Question: I'm having problems with excel exports in Jasper Reports. The output excel files of my reports have unwanted merged cells, depending on the report template I use for each report.
I'm displaying report template in first excel sheet, and "Column Header" and "Data" in the second excel sheet.
what I'm trying to do is to ignore merged cells in second sheet.
I use
'''
<property name="net.sf.jasperreports.export.xls.break.before.row" value="true"/>
'''
property to create second sheet.
I'm not allowed to change the template, so I shoud find a way to ignore merged cells in the second sheet, here is a screenshot of my excel file

as you can see, in the second column there are four merged cells. Any ideas to ignore those unwanted merged cells?
Thanks!
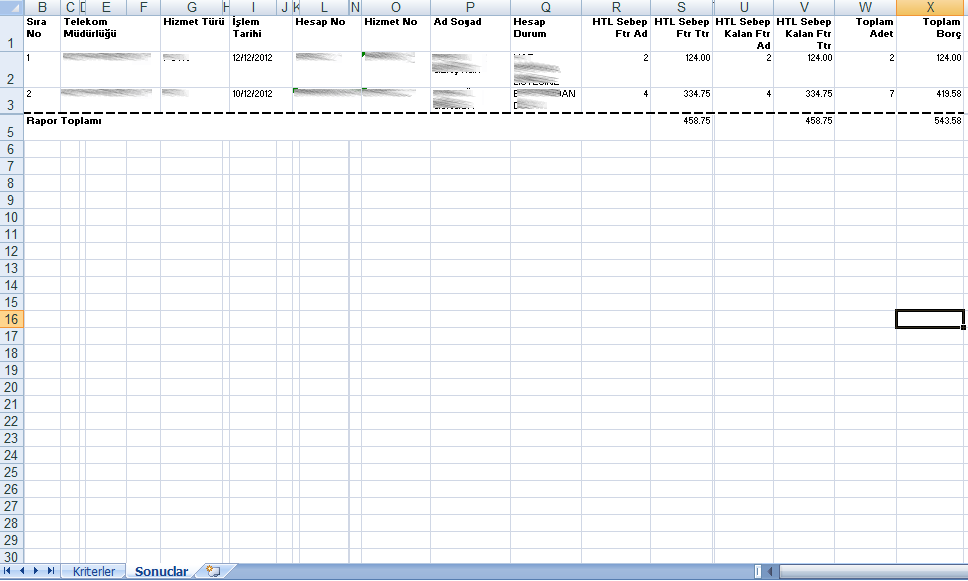
Answer: I've persuaded our customer, not to use, or to modify the template in the first excel worksheet. After modifying the template now everything looks fine: